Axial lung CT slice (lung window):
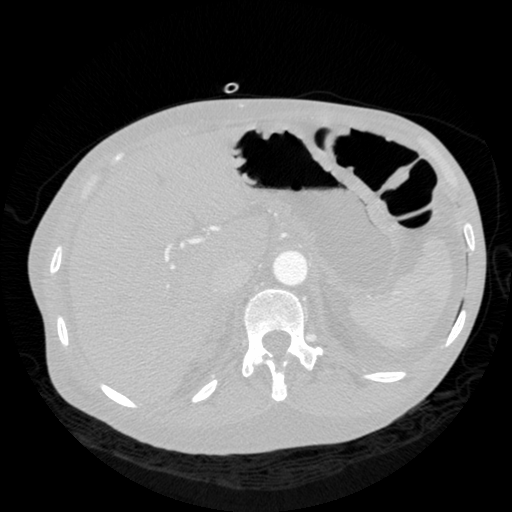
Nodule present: no